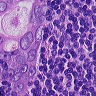
Metastatic tissue present: yes